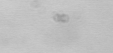
Label: camera_spot